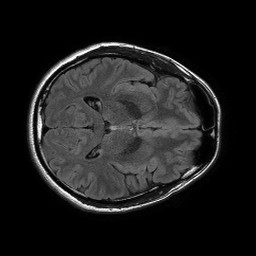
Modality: FLAIR
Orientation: axial
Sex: male
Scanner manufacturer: philips
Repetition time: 11 s
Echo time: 0.125 s